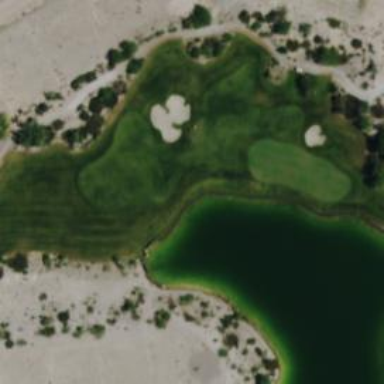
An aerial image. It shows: Golf hole.